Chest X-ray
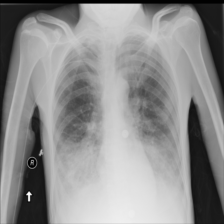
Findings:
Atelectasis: negative
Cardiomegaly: negative
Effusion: positive
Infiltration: positive
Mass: negative
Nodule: negative
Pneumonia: negative
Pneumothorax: negative
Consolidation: negative
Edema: negative
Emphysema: negative
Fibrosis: negative
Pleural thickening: negative
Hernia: negative